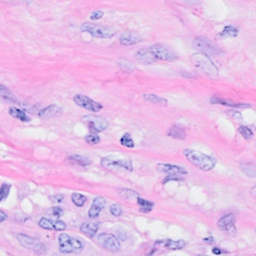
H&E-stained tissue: Breast